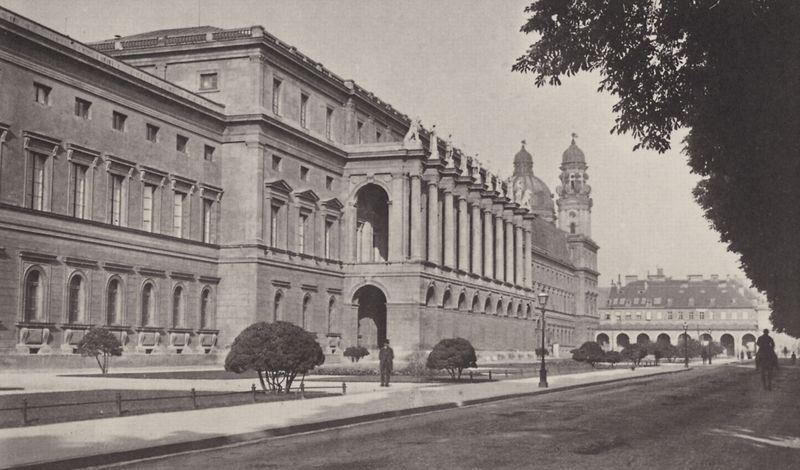
Titel: München, Residenz - Hofgartenfront mit dem aufgesetzten Wintergarten König Ludwigs II.
Künstler: Joseph Albert
Standort: München
Institution: Bildarchiv Bruckmann-Verlag
Schlagwörter: baum, himmel, mann, schatten, weiß, bäume, menschen, stadt, fenster, grau, hintergrund, laterne, laternen, licht, männer, paris, schwarz, strasse, säulen, anlage, dach, gebäude, gras, haus, park, rasen, schloss, weg, wiese, zaun, alt, architektur, barock, mensch, sockel, häuser, busch, büsche, kirche, sonne, sträucher, klassizismus, person, pflanzen, renaissance, wald, pferd, reiter, turm, garten, balkon, ansicht, bogen, fassade, pflaster, dorf, giebel, allee, pilaster, figuren, rundbogen, kuppel, durchgang, geländer, plastik, foto, fotografie, bögen, arkade, loggia, berlin, dreistöckig, gehsteig, türme, münchen, stockwerk, schwarz-weiss, reihe, architrav, arkaden, photo, gesims, skulpturen, risalit, statuen, rehe, residenz, simse, florenz, geschosse, bibliothek, wien, glocken, hasu, klassizistisch, palais, bauplastik, königsbau, attika, hofgarten, vorhalle, theatinerkirche, pallazzo, verwaltung, genster, liht, universität, odeonsplatz, theatiner, herkulessaal, buscch, glaerie, st.kajetan, barcelona, plazzo, italein, pallazzi, dreistöclig, sapir